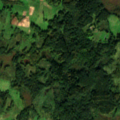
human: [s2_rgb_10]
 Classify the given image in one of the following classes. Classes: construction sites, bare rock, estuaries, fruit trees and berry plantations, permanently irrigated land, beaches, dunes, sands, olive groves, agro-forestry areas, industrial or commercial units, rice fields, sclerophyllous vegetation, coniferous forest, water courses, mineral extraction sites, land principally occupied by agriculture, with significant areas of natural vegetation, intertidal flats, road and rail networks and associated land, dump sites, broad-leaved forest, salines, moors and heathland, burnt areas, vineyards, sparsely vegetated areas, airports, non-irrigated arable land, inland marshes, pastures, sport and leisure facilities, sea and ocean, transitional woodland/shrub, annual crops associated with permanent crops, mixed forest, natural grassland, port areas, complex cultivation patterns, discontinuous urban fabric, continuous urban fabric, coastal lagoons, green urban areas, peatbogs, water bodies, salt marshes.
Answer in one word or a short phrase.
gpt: pastures, land principally occupied by agriculture, with significant areas of natural vegetation, broad-leaved forest